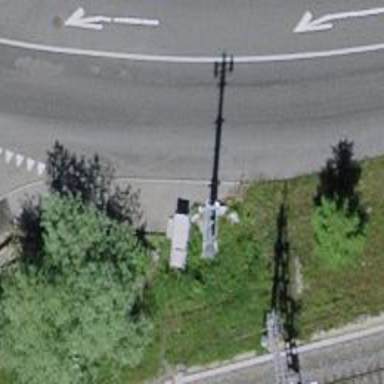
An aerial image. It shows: Mast tower used for communication.